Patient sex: M
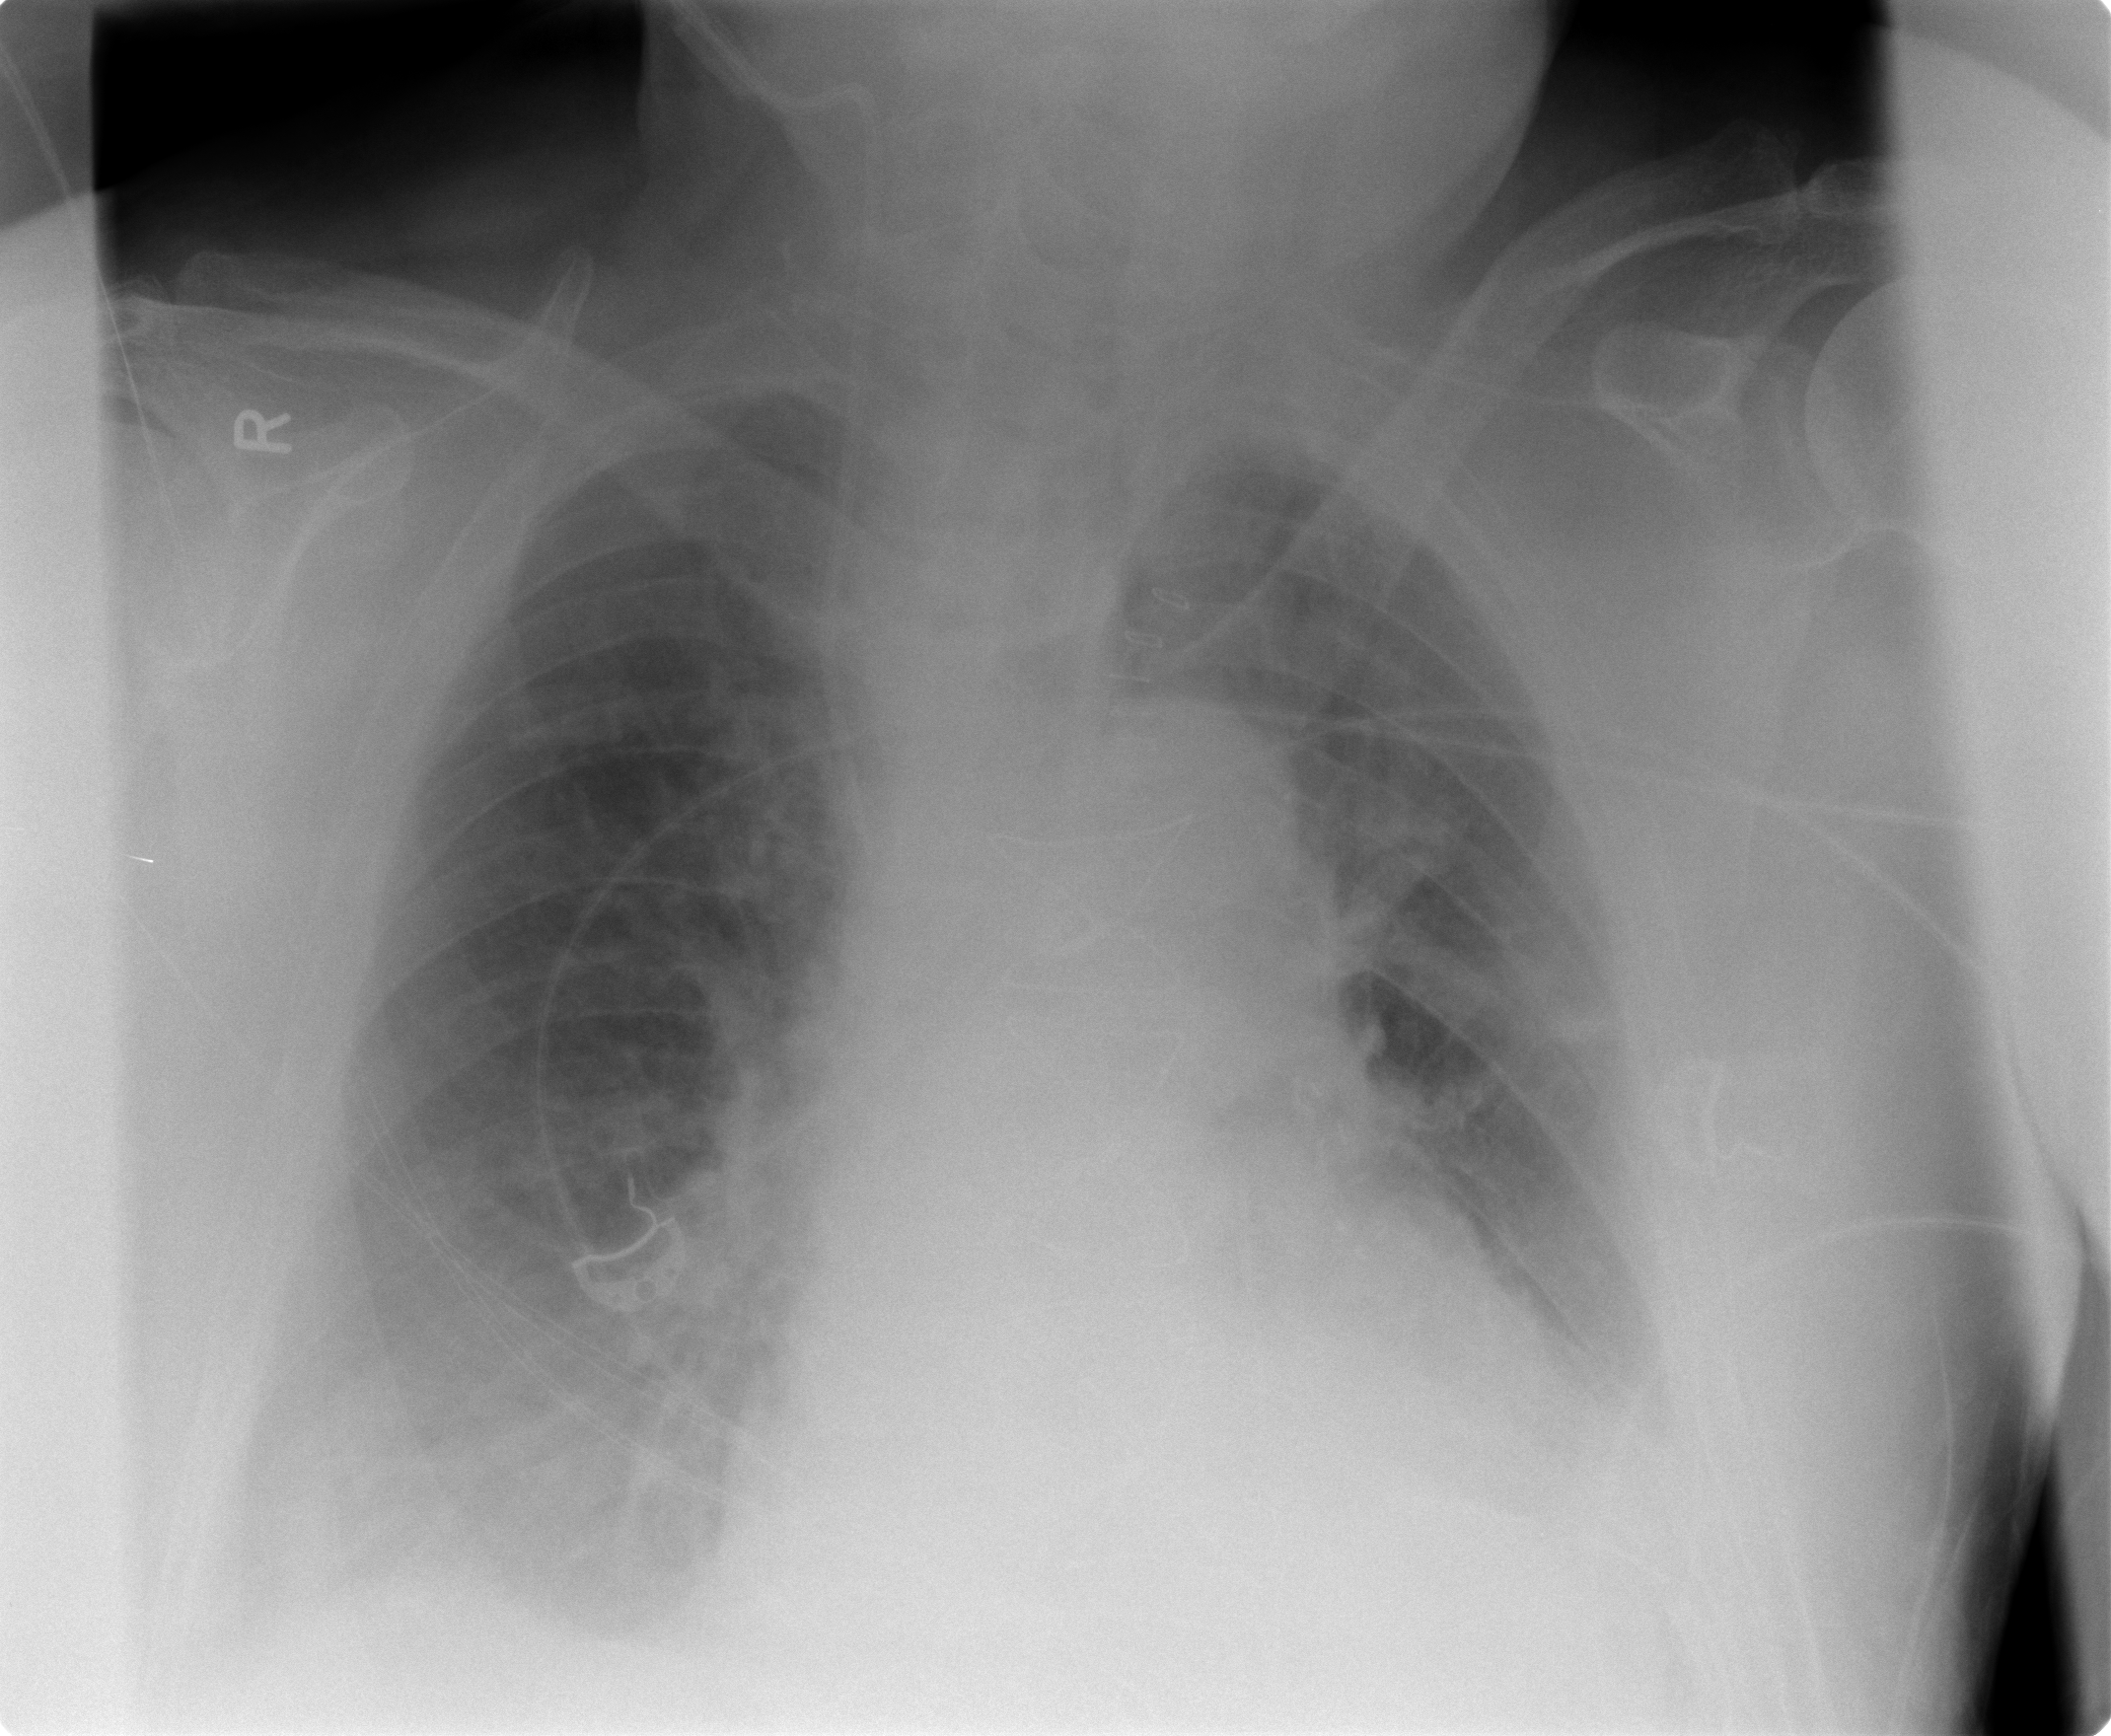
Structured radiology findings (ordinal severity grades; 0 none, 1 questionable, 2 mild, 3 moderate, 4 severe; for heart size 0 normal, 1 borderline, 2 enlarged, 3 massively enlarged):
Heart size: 2
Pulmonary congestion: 2
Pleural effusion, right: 2
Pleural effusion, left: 2
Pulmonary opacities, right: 0
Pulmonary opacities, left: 0
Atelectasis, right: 2
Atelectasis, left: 2